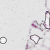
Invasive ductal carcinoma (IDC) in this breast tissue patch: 0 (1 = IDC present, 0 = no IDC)